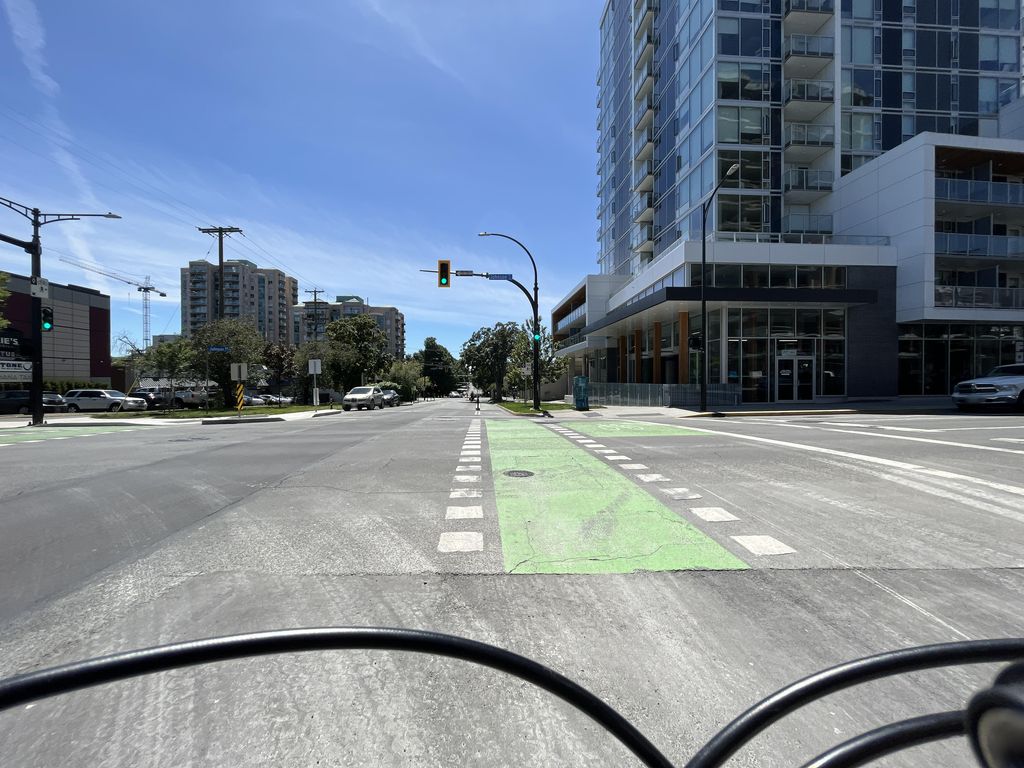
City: victoria